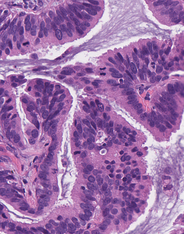
Tumor epithelial tissue: yes
Tumor-associated stroma tissue: yes
Normal tissue: no